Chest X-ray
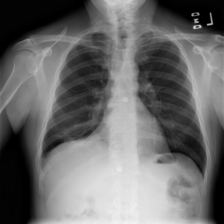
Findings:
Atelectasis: negative
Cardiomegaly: negative
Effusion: negative
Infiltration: negative
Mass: negative
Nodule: negative
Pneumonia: negative
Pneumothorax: negative
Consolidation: negative
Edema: negative
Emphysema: negative
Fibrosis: negative
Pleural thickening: negative
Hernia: negative